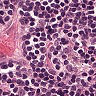
Metastatic tissue present: no